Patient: sex F, age 73
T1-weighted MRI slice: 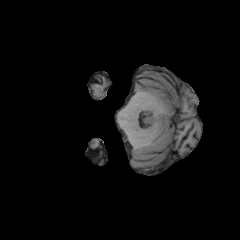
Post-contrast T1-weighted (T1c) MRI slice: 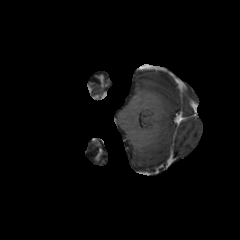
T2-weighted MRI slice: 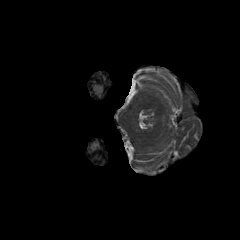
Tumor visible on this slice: no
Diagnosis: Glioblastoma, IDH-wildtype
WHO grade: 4